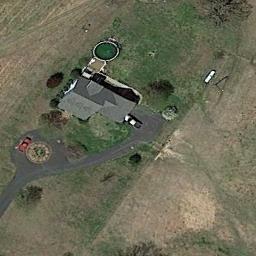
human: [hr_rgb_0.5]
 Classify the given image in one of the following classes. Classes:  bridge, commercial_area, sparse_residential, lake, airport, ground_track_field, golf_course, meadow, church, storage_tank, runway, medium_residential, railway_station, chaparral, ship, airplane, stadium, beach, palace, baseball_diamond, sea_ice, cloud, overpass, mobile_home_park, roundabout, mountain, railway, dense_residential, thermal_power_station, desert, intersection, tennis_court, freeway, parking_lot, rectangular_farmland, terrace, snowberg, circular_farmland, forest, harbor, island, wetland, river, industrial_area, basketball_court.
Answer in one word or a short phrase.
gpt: sparse_residential